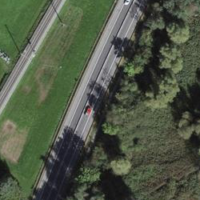
EUNIS habitat code: 21
Species observed at this site:
Cygnus olor